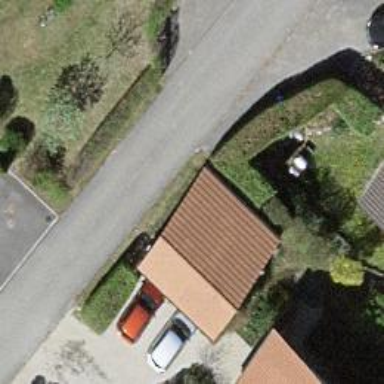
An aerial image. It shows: Garage building.